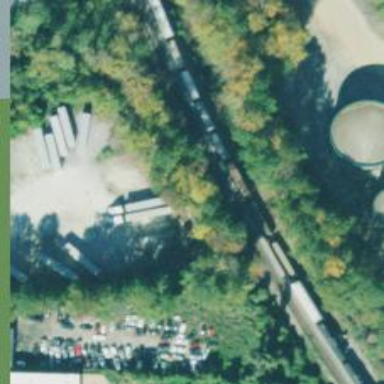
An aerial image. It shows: Railway siding with rails.